Question: When I import module urllib in cmd I have only magic fuctions but when I import this module from Spyder I have all attribute.
I'm adding printscreen of this.
Why can not I import all attribute?

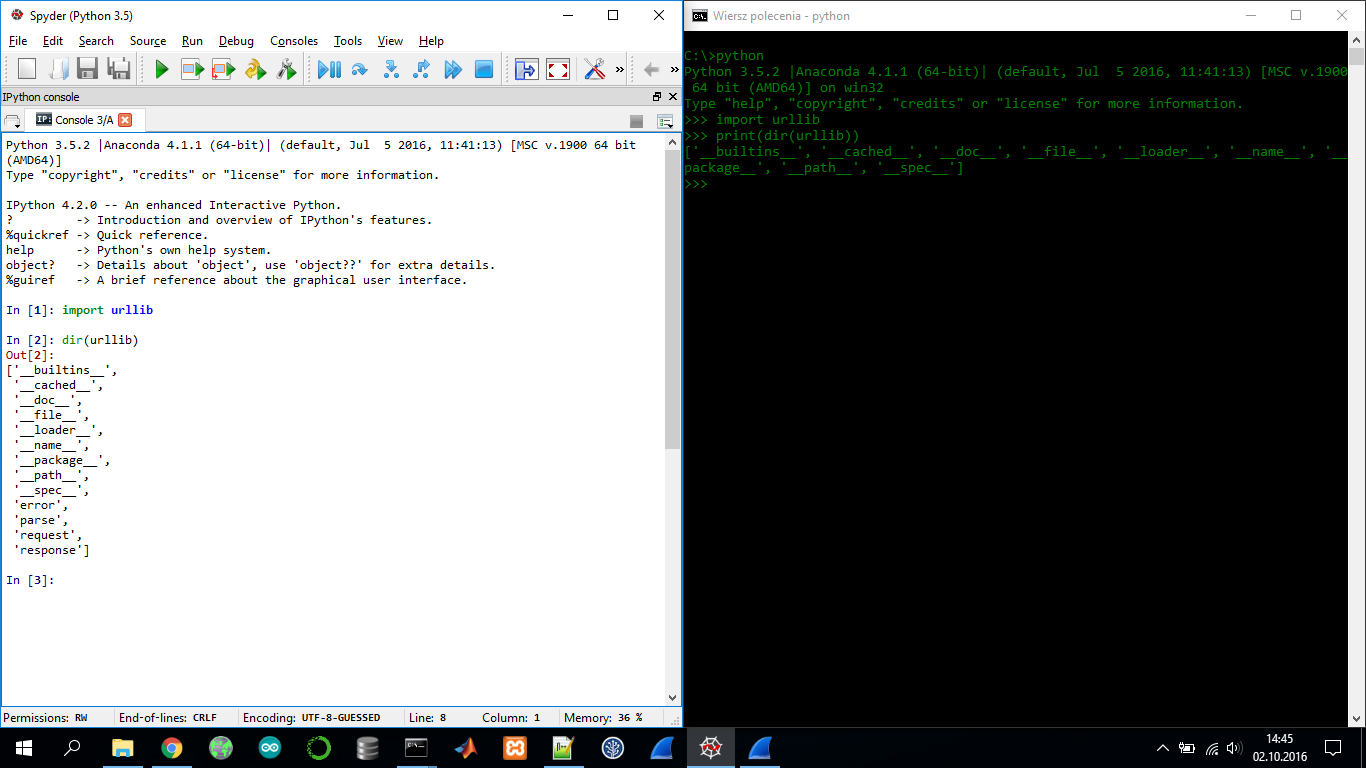
Answer: To import all attributes of a module into the global namespace use 'from module import *'.
While 'dir()' simply lists the attributes of the global namespace, 'dir(module)' lists the ones in the scope of the specific module.
Anyway, when you 'import urllib' you can still reach all attributes if you specify the module name, e.g. 'urllib.request'.